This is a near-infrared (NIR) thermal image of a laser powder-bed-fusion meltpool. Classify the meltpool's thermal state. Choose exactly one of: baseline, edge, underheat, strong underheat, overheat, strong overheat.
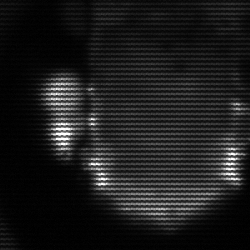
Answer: baseline